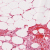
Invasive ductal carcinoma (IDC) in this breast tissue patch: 0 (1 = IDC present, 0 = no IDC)